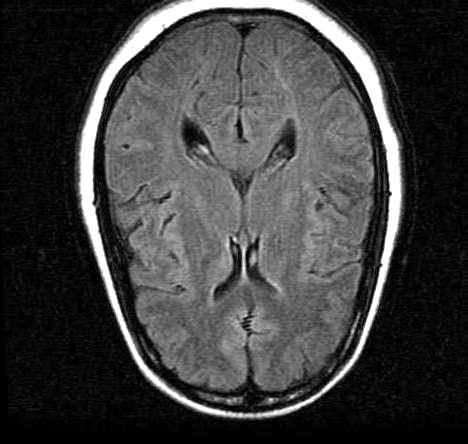
Label: notumor